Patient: sex F, age 78
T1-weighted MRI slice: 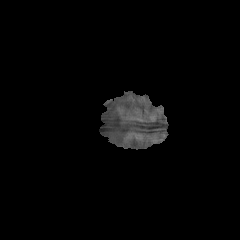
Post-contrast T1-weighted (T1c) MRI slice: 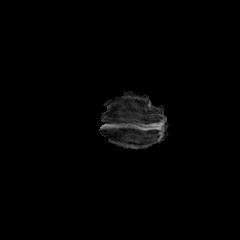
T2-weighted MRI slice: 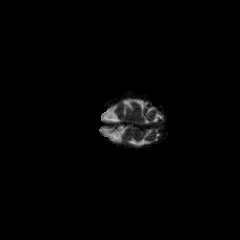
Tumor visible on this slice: no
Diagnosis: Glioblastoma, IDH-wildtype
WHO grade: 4